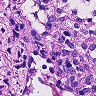
Metastatic tissue present: no